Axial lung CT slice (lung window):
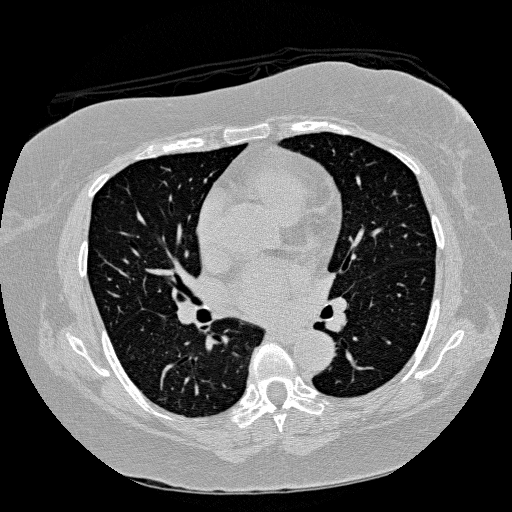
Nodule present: no